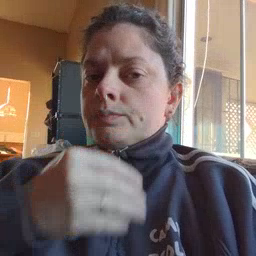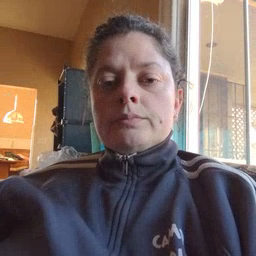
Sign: flower